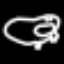
Label: frog